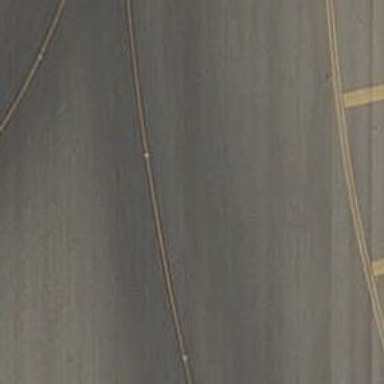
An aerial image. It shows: Image of taxiway at airport.